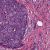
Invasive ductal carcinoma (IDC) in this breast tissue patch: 1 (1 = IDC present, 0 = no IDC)